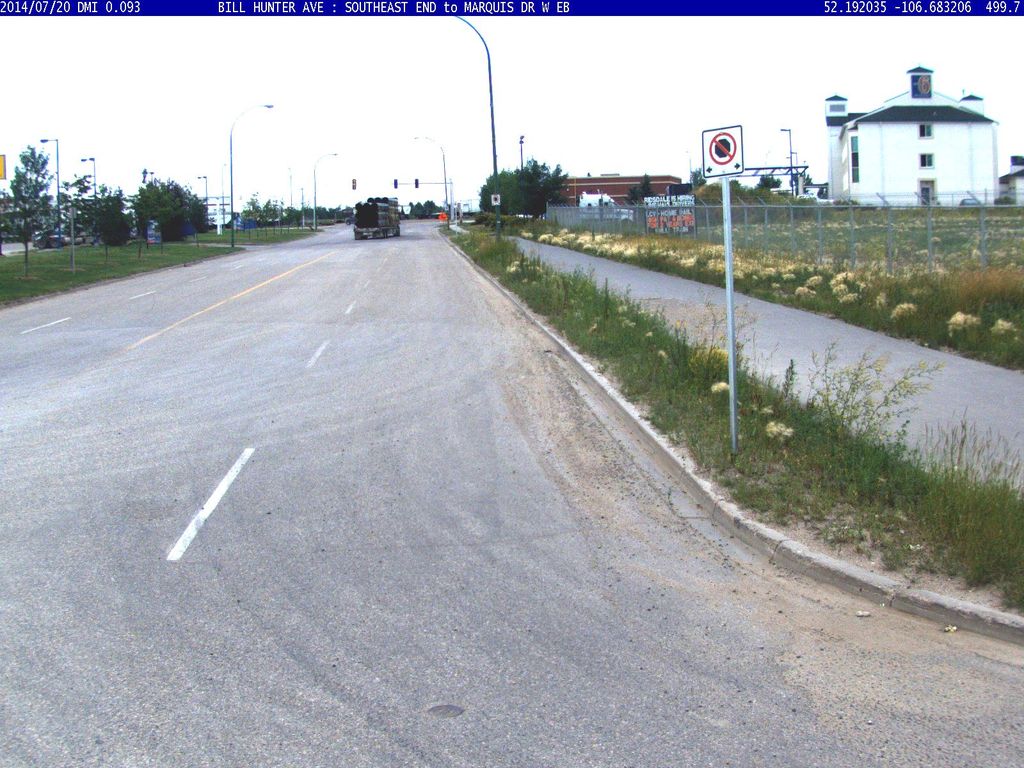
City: saskatoon